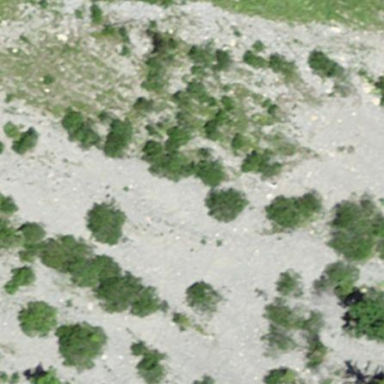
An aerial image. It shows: Natural scree.